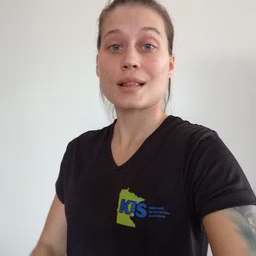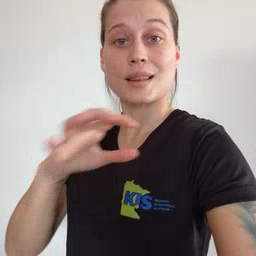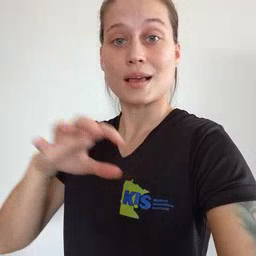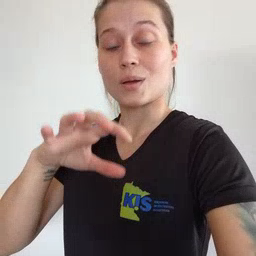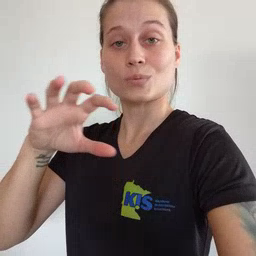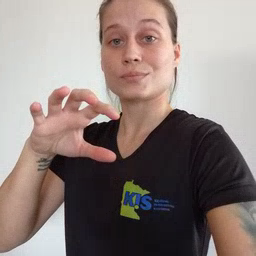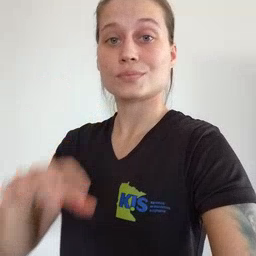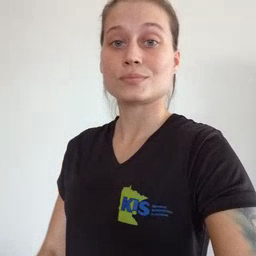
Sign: cloud